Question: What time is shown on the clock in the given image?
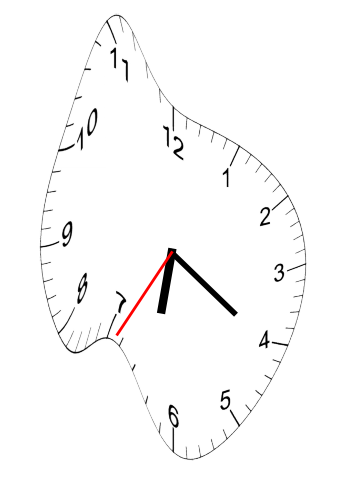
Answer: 06:20:35